Aerial crown-view tile of a tropical tree (Barro Colorado Island, Panama), acquired 20250512:
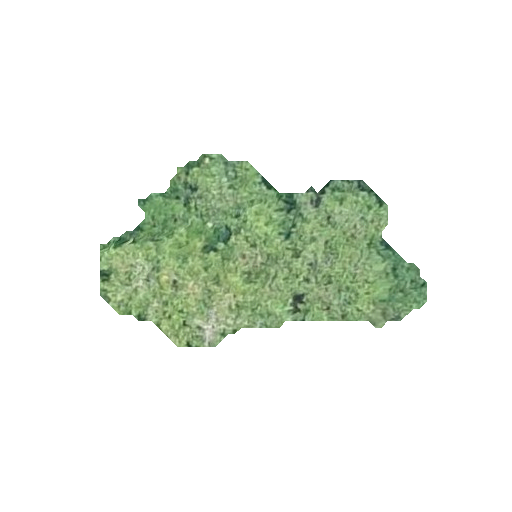
Species: Prioria copaifera
GBIF accepted scientific name: Prioria copaifera
Crown area: 60.736 m²